Interaction volume radius: 5 \u00c5
Interaction volume height: 30 \u00c5
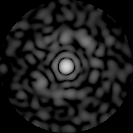
Disorder parameter: 0.7681